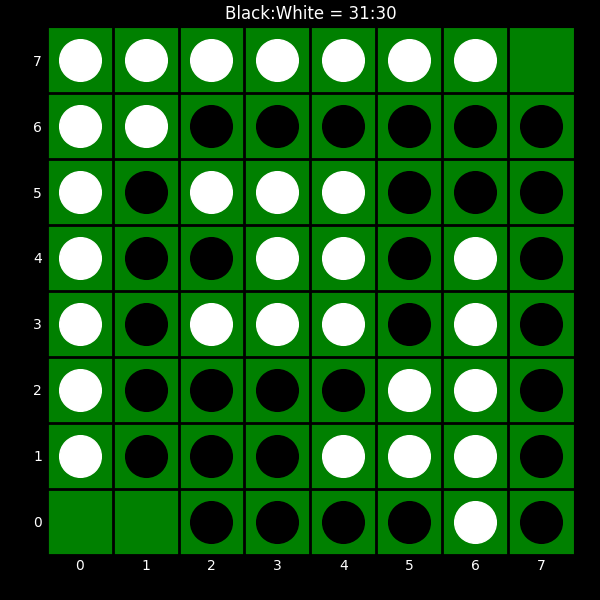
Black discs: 31
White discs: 30